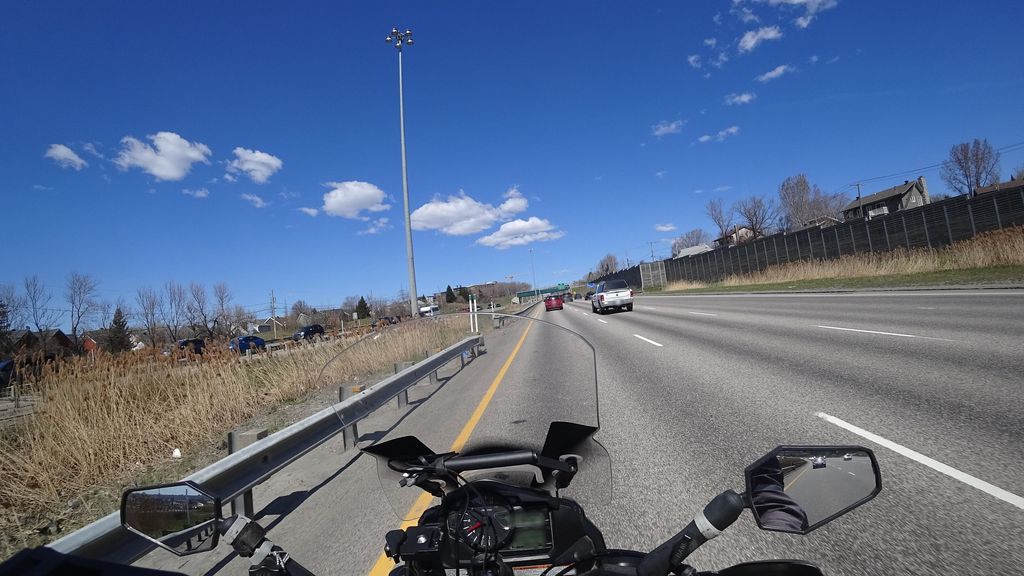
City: quebec_city